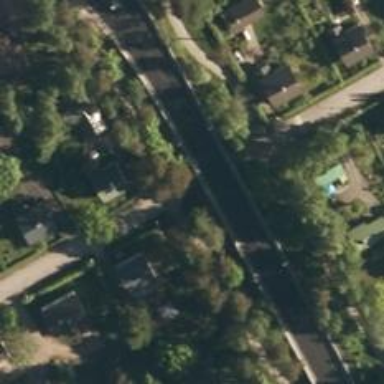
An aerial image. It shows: Asphalt cycleway.